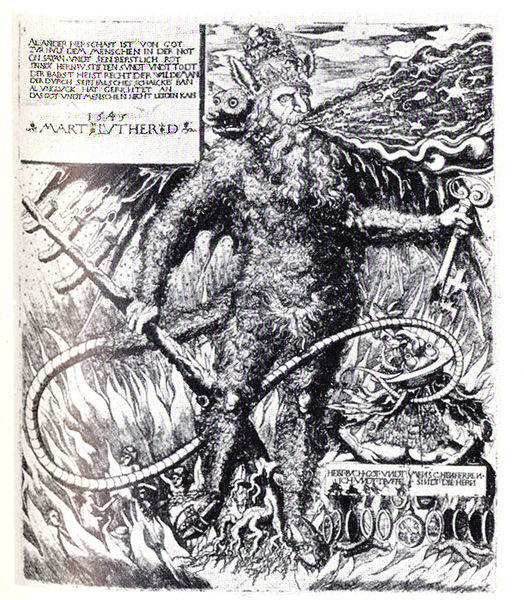
Titel: Der Papst als wilder Mann
Künstler: Melchior Lorck
Institution: (Seriendruck)
Schlagwörter: dunkel, feuer, flügel, hand, himmel, mann, weiß, wolken, menschen, holz, mund, schwarz, zeichnung, hund, tier, tiere, bart, arme, augen, bibel, böse, gesicht, wind, haare, krone, ohren, schuppen, stock, fell, hufe, schwanz, schrift, stab, grafik, graphik, weis, sturm, wild, tafel, inschrift, wütend, tor, gestalt, flamme, maske, spott, kreuz, flammen, groß, druck, radierung, stich, illustration, knüppel, schwarzweiß, text, hässlich, haarig, helm, tanne, wappen, wurzeln, fegefeuer, hölle, teufel, gefährlich, wesen, luther, tiara, schlüssel, kupferstich, eule, keule, ungeheuer, satan, drache, monster, spucken, zeichung, latein, lateinisch, martin, behaart, eselsohren, papstkrone, tyrann, diabolo, feuerspeien, gesatalt, 1545, verbrenne, 16 jahrhundert, attilla, atilla, ungetum, kabuch